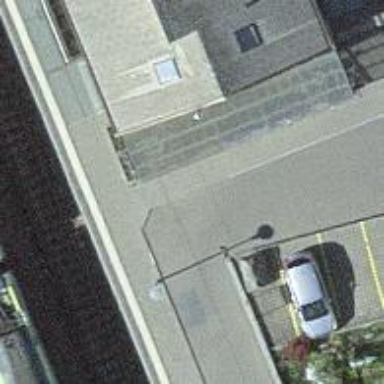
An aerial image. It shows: Bicycle parking area.